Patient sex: M
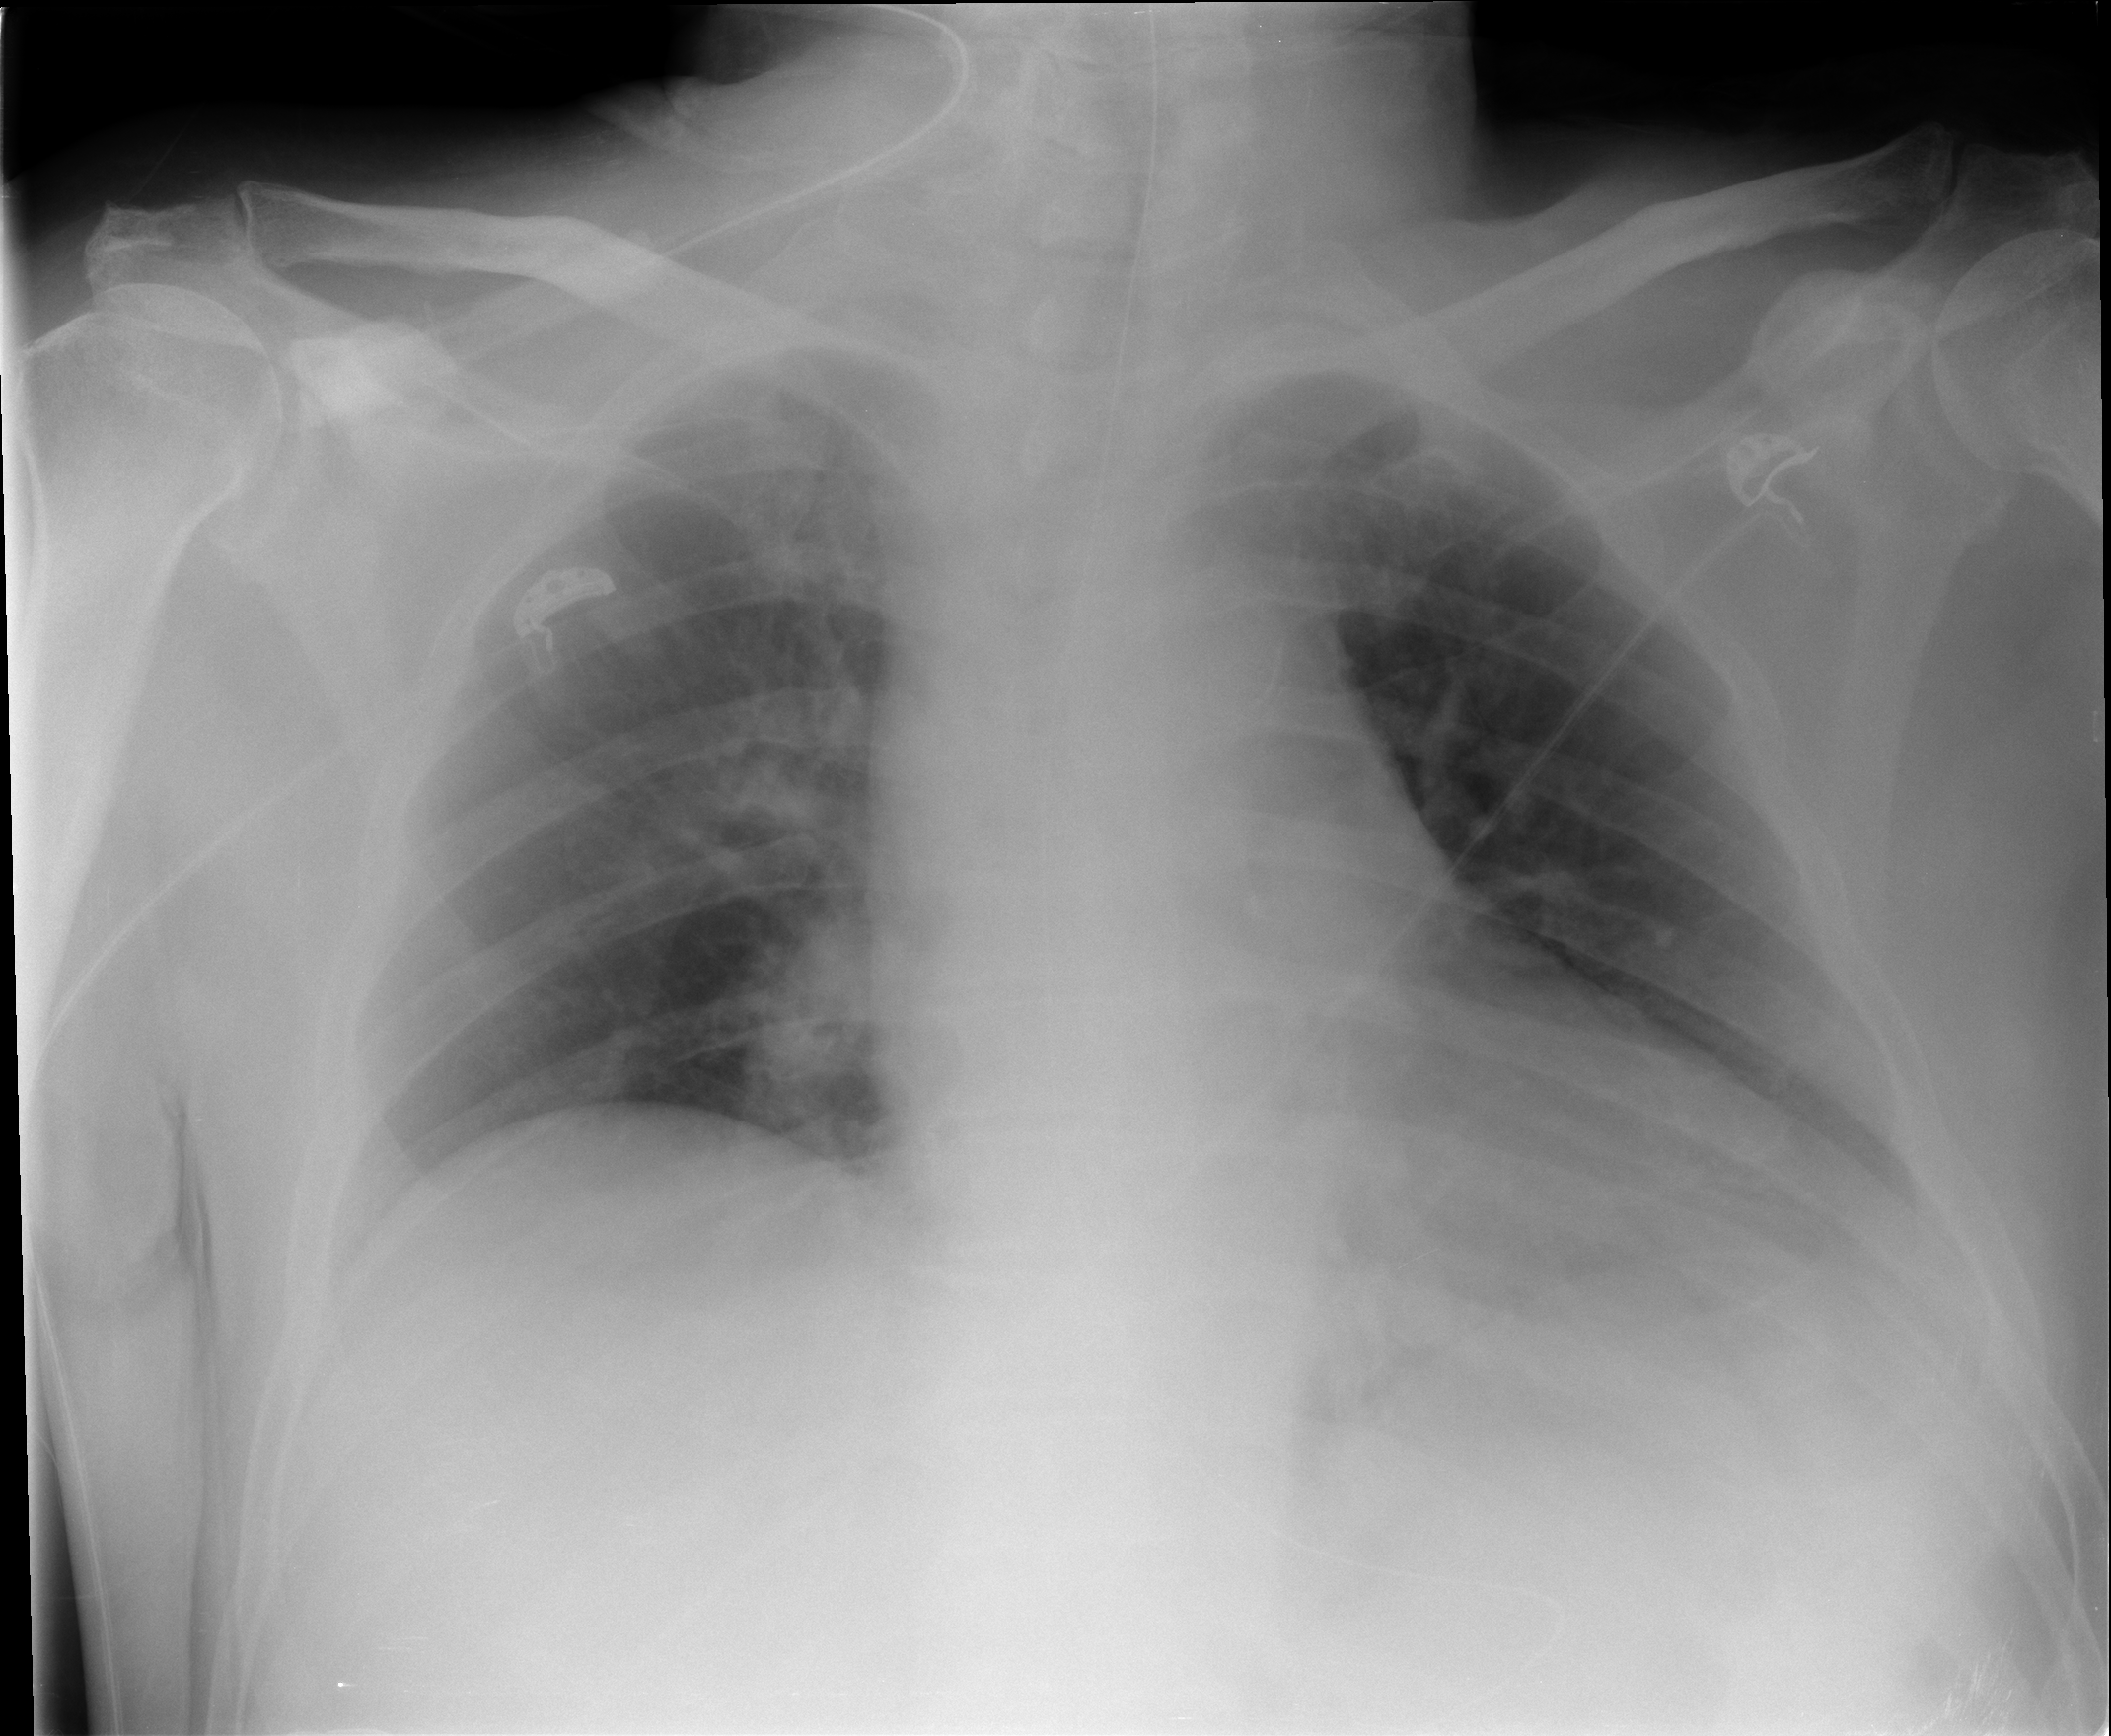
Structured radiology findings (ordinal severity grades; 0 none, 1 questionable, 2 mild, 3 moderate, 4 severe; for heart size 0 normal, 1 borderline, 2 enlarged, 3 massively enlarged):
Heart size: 2
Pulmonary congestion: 0
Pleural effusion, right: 0
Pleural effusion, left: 1
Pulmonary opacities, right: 0
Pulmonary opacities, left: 0
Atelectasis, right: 0
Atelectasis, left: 0